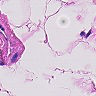
Metastatic tissue present: no